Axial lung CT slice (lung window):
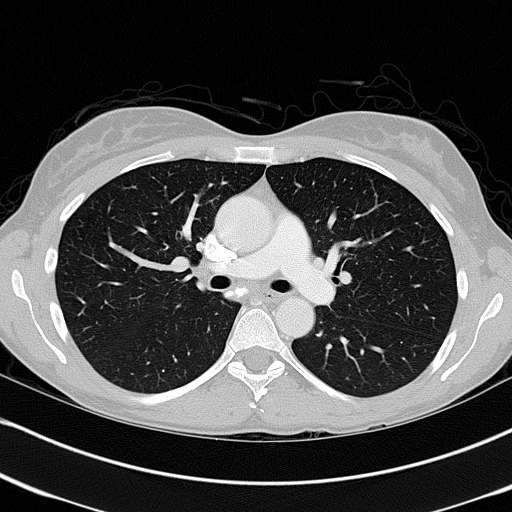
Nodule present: no